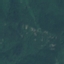
Land use / land cover: Forest